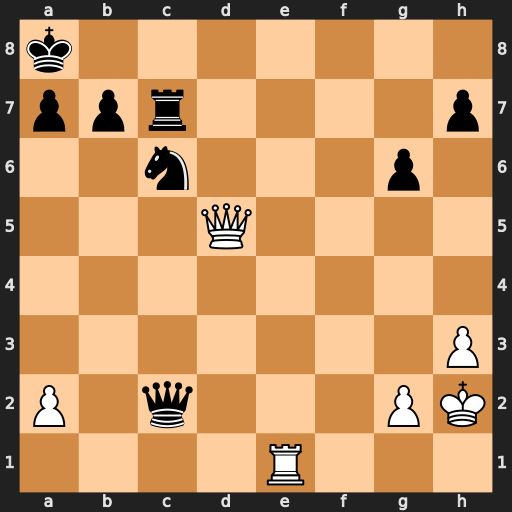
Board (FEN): k7/ppr4p/2n3p1/3Q4/8/7P/P1q3PK/4R3
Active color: w
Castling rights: -
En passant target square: -
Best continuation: Re8+ Nb8 Qd8 Rc8 Qxc8 Qxc8 Rxc8